Interaction volume radius: 10 \u00c5
Interaction volume height: 10 \u00c5
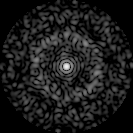
Disorder parameter: 0.8677